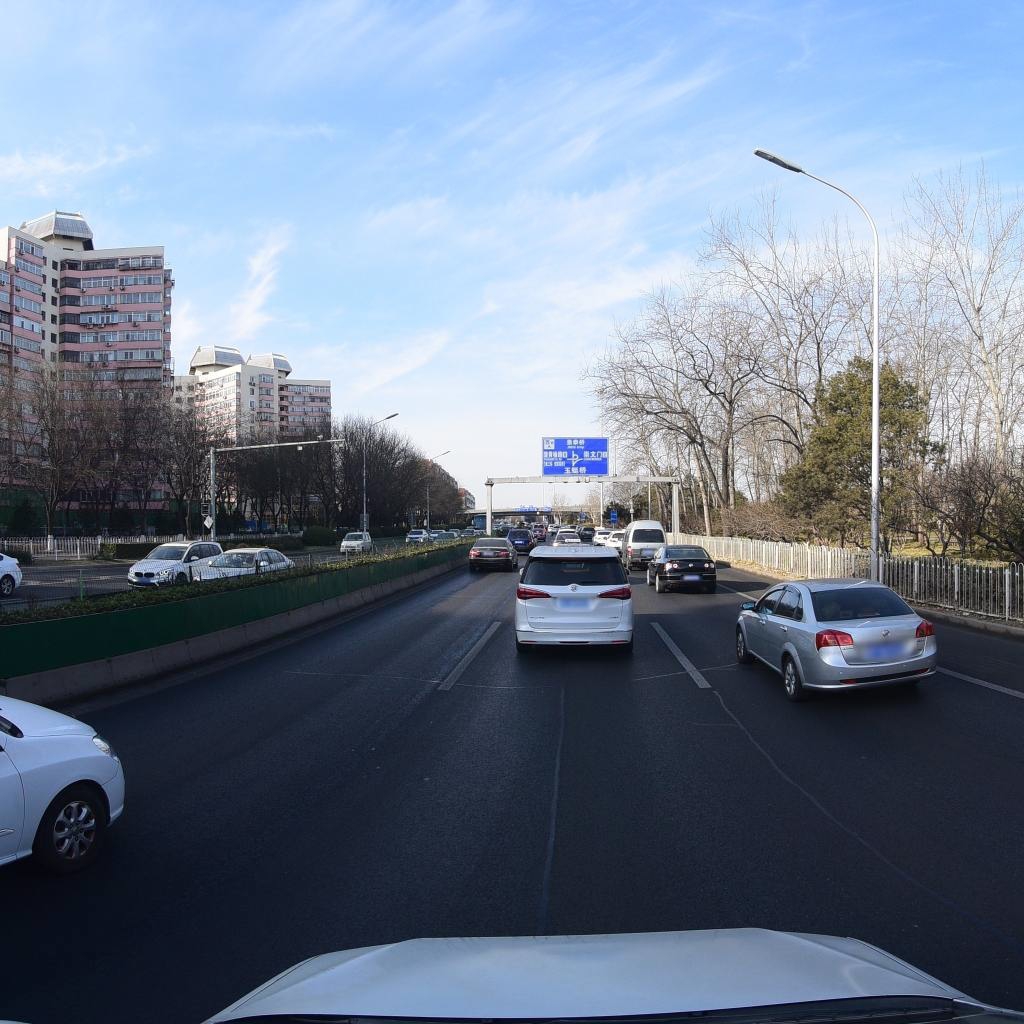
Region: Fengtai
Road damage annotations: longitudinal patch, transverse patch, transverse patch, longitudinal patch, transverse patch